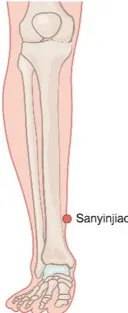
Location of acupoints on the human body. By Figdraw. (D) Crural acupoints.
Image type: radiology (ct)